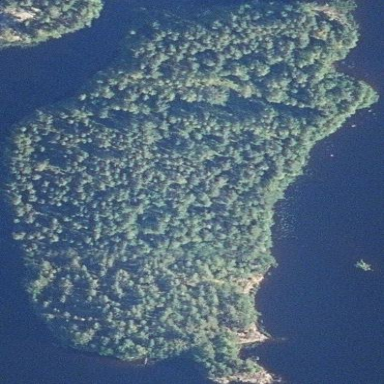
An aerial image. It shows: Islet covered with woodland.